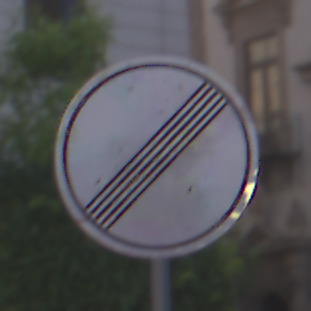
Verkehrszeichen: EndeSaemtlicherBegrenzungen
Umgebung: Outdoor, Urban
Tageszeit: SunriseSunset
Wetter: PartlyCloudy
Licht: Natural
Jahreszeit: NotSpecified
Kontrast: LowContrast